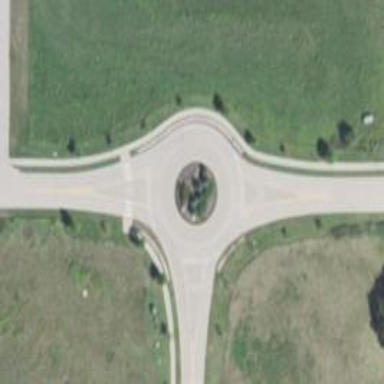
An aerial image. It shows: Unclassified road that forms roundabout at the junction.